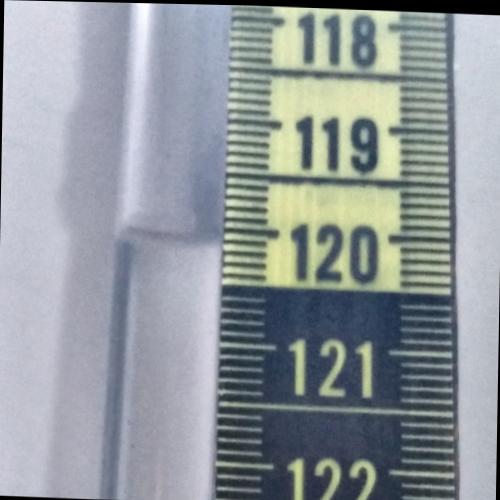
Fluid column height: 120.1 cm